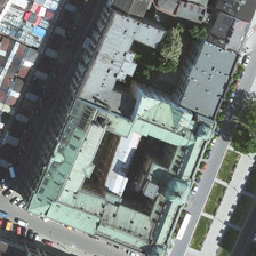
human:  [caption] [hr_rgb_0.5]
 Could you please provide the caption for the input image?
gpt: There are many tables in the church.

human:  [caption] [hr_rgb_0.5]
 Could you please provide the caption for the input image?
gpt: There are many squares in the cathedral.

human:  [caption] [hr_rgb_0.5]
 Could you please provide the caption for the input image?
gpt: There are many squares in the big church.

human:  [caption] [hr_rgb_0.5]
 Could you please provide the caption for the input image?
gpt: There are many squares in the great church.

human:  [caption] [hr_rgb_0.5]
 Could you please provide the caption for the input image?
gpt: There are many squares in the Great Church.